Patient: sex M, age 38
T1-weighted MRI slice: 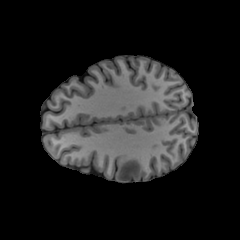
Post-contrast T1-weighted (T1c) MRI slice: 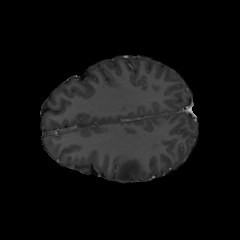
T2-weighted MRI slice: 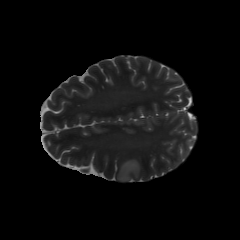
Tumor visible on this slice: yes
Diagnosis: Astrocytoma, IDH-mutant
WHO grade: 2